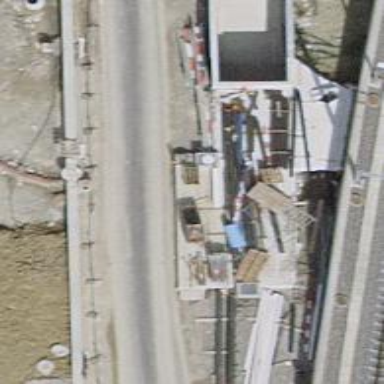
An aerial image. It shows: Driveway tunnel.